Question: I'm wrapping my form with a table,
My table is as follows : 9 cells, 3 rows, 3 cols, [0,0] is top left corner, [1,1] is main form content, and [2,2] is bottom right corner []. I'm wrapping my form so I can put a 'drop shadow' around it.
I'm using the 4 corner cells of the table to show rounded edges, but the other 4 'edge' cells are repeating a background with 1px dimension, either high or wide depending on whether its repeated in x or y, but where they 'repeat-x' in [row 0] and [row 2], the td's are not sticking to the height correctly.
Borwsers : IE was only showing the problem in in 'IE 7/8' compatibility view, but chrome and firefox has started doing the same, think my DOCTYPE is affecting it.
I have attached a screen shot portion and some HTML editted to remove the horrible long Web Resouce URL's it produces (I'm making this as a webcontrol)

'''
<table cellpadding=0 cellspacing=0 border=0 style="width:560px;">
<tr>
<td style="background-image:url('url'); width:8px; height:8px;">
<img src='url' width='8' height='8'/>
</td>
<td style="background-image:url('url'); height:8px;">
<img src='url' height='8'/>
</td>
<td style="background-image:url('url'); width:9px; height:8px;">
<img src='url' width='9' height='8'/>
</td>
</tr>
<tr>
<td style="background-image:url('url'); width:8px;">
</td>
<td style="background-color:#DDDDDD">
<!-- main table content !-->
</td>
<td style="background-image:url('url')">
</td>
</tr>
<tr>
<td style="background-image:url('url') width='8' height='9'>
<img src='url' width='8' height='9'/>
</td>
<td style="background-image:url('url') height='9'>
</td>
<td style="background-image:url('url'); width:9px; height:9px;">
<img src='url' width='9' height='9'/>
</td>
</tr>
</table>
'''
I've had trouble with tables not confirming to correctly height or width before, and previous fixes where making sure there wasn't text (or black characters) enforcing a height, and making sure the table cell isn't empty (I'm inserted the bg image as an img tag in some of the cells, no effect).
I'm really hoping this is a well known issue with HTML, please help.
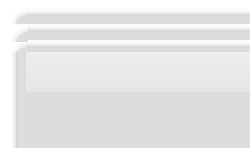
Answer: Normally, I'd decry the use of tables in layout, but this is one case where there isn't really a good alternative (maybe once 'border-image' gets better support). That being said, the HTML5 spec requires that a table used for layout is given the 'role="presentation"' attribute, for the sake of screen readers and similar (e.g. accessibility for the blind). It's still probably going to give them a hard time, and also probably going to mess with search engine spiders, but that's your choice.
Secondly, inline styling like that is going to cause a maintenance nightmare. You should have an external stylesheet, and include it with '<link rel="stylesheet" type="text/css" href="URL.css"/>'. Using 'class' and 'id' attributes will make your table (or anything else) much easier to style.
Thirdly, you mention that you think your doctype is causing problems, but you haven't included it. Regardless, you should probably use the HTML5 doctype - which is just '<!DOCTYPE html>'. The old HTML 4.x/XHTML 1.x/etc. doctypes are probably not a good thing to keep using.
Putting all that together, you have HTML that looks kind of like this:
'''
<!DOCTYPE html>
<html>
<head>
<!-- any other header stuff you need, like meta or title -->
<link rel="stylesheet" type="text/css" href="something.css"/>
</head>
<body>
<table id="mainLayout" role="presentation">
<thead>
<tr>
<td class="left-cell"></td>
<td></td>
<td class="right-cell"></td>
</tr>
</thead>
<tbody>
<tr>
<td class="left-cell"></td>
<td><!-- main content goes here. --></td>
<td class="right-cell"></td>
</tr>
</tbody>
<tfoot>
<tr>
<td class="left-cell"></td>
<td></td>
<td class="right-cell"></td>
</tr>
</tfoot>
</table>
</body>
</html>
'''
Now for the CSS:
The more specific rules (including '.left-cell'/'.right-cell') override the less-specific rules, so it's not necessary to have a '.center-cell' rule.